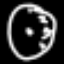
Label: clock